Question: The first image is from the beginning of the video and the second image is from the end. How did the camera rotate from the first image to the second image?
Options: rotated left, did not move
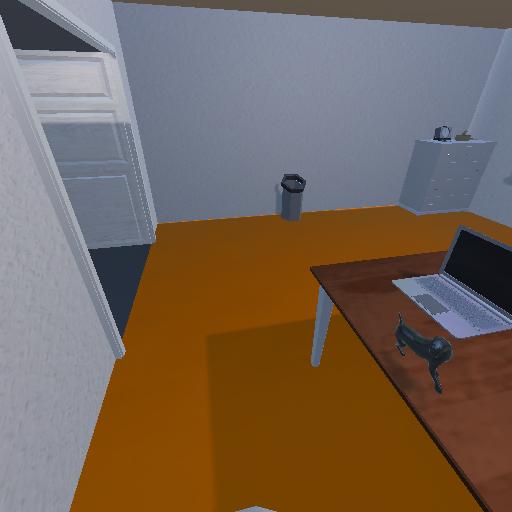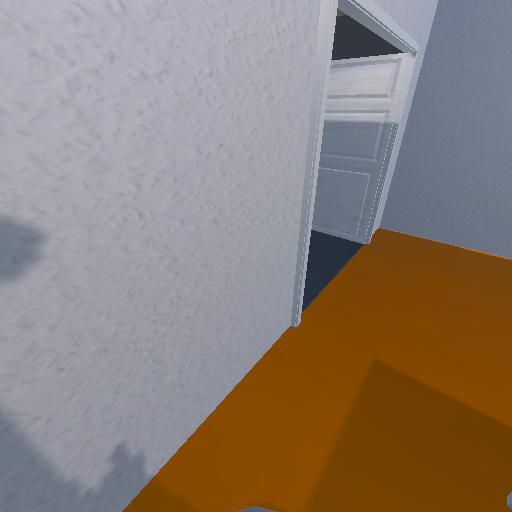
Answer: rotated left